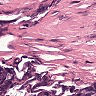
Metastatic tissue present: no